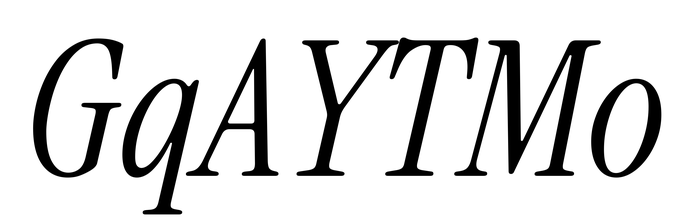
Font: InstrumentSerif-Italic